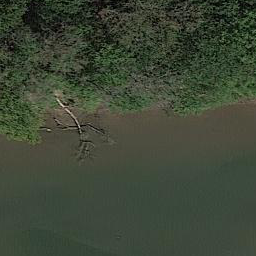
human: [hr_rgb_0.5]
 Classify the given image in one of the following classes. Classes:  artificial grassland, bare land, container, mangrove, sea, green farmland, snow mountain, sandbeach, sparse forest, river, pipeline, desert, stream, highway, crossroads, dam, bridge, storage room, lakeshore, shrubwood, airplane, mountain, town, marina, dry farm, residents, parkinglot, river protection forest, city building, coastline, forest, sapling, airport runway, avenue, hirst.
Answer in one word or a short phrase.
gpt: river protection forest